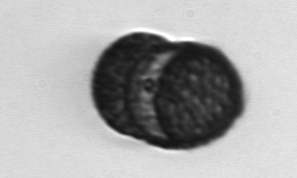
Label: pollen